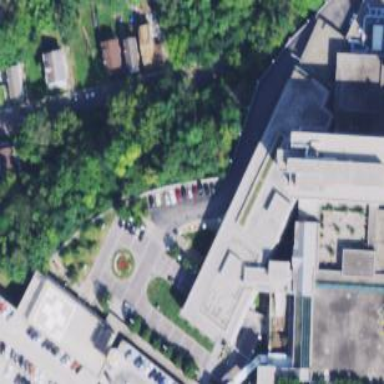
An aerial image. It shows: College building.